Field crop: maize
Growth stage: 2
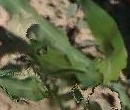
Species: maize